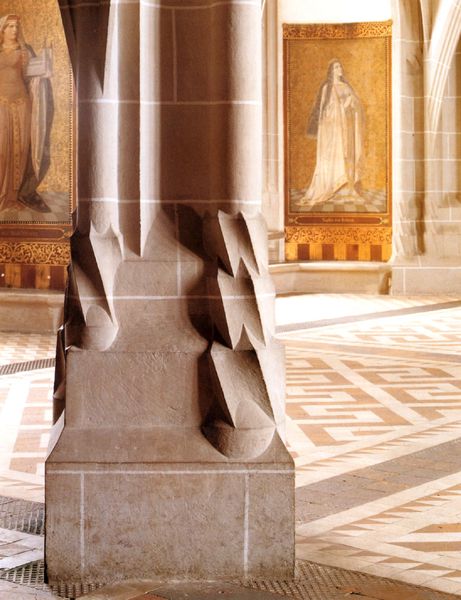
Titel: Albrechtsburg in Meissen
Standort: Meissen (EU - D - Sachsen)
Schlagwörter: gemälde, frauen, braun, frau, hintergrund, kleider, licht, säule, vordergrund, muster, alt, halten, stein, innenraum, kirche, gold, ranken, bilder, fußboden, modern, weib, weiber, ornamente, surrealismus, foto, eckig, kloster, mosaik, antik, mittelalter, basis, optische täuschung, mosaikboden, erti